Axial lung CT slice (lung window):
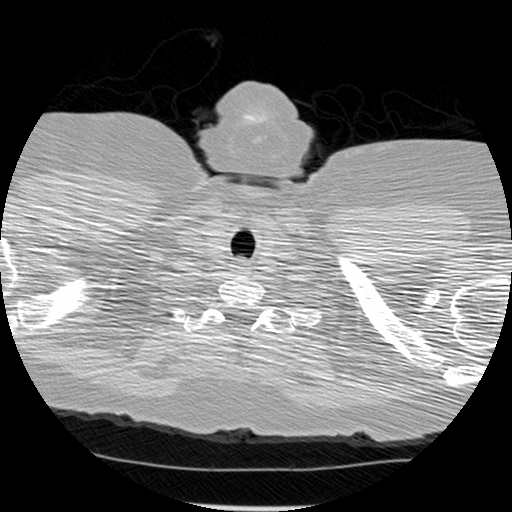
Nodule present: no